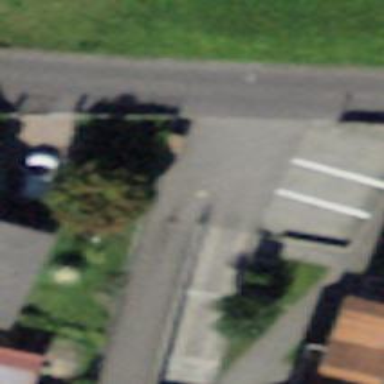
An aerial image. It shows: Bollard barrier.